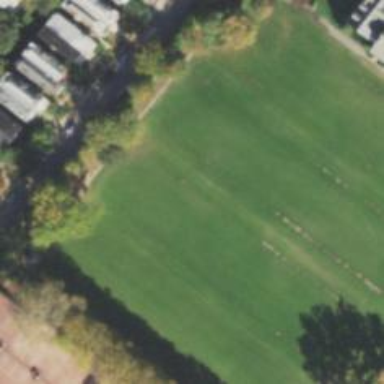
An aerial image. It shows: Cricket pitch for leisure and sport activities.